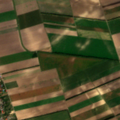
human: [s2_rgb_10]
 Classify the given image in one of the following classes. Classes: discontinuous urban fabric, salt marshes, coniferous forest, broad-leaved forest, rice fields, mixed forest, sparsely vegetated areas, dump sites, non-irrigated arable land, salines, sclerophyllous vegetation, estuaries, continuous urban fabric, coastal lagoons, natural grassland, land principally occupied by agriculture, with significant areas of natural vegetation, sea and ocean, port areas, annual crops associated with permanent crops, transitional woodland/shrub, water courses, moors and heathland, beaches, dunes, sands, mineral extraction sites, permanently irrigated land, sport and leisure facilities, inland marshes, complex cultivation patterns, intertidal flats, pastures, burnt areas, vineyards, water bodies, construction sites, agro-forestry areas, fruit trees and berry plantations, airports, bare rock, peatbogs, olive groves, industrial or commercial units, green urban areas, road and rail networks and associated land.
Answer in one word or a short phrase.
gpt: discontinuous urban fabric, non-irrigated arable land